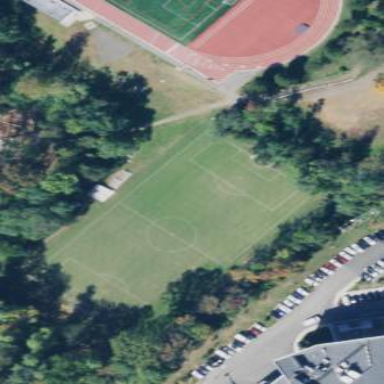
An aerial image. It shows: Soccer pitch for leisureland activities.